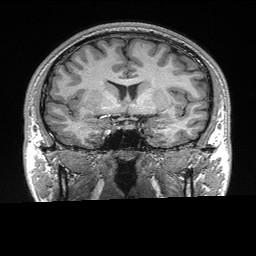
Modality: T1w
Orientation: sagittal
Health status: healthy
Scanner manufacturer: siemens
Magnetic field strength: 3 T
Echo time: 0.00298 s